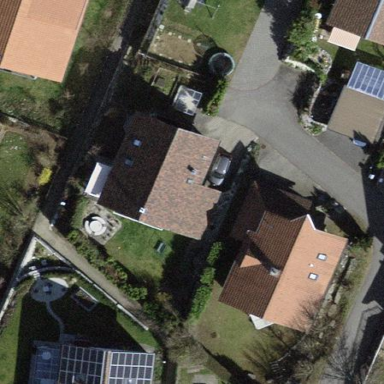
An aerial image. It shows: Building with tiled roof.